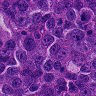
Metastatic tissue present: yes